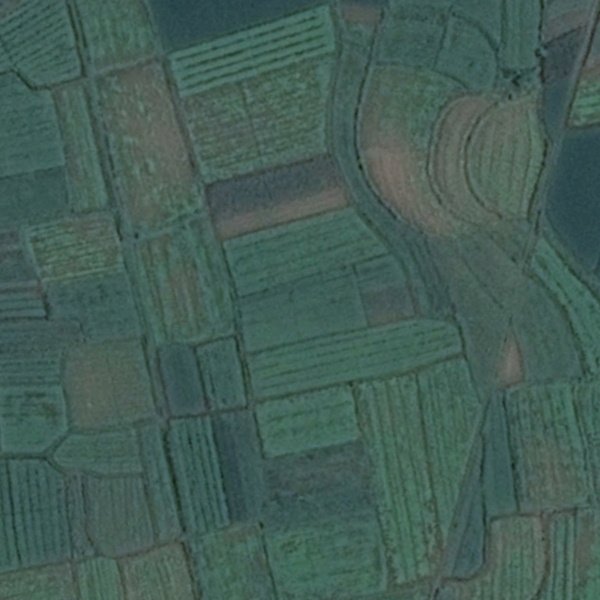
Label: Farmland